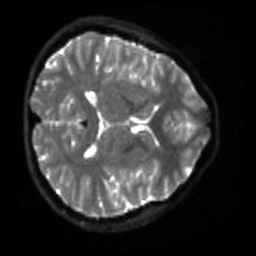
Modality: sbref
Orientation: axial
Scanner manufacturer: siemens
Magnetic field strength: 3 T
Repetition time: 4 s
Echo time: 0.0594 s